Aerial crown-view tile of a tropical tree (Barro Colorado Island, Panama), acquired 20240813:
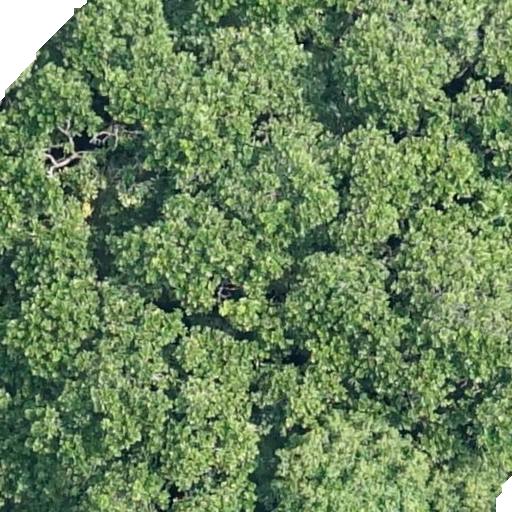
Species: Anacardium excelsum
GBIF accepted scientific name: Anacardium excelsum
Crown area: 642.421 m²